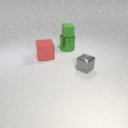
large green metal cylinder below small green rubber cube